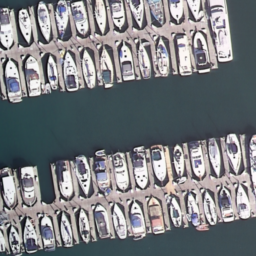
Label: harbor